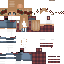
A female human skin with medium skin, wearing blonde long hair dressed in a blue hoodie and brown shorts, featuring a closed mouth.